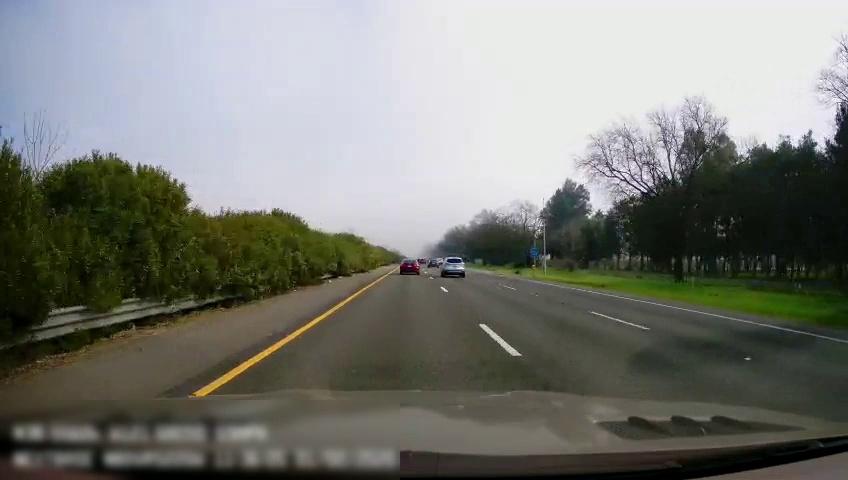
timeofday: Day
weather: Sunny
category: Drivable Space
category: Vehicles | Car
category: Vehicles | SUV
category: Vehicles | Car
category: Lanes | Current Lane
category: Lanes | Current Lane
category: Lanes | Alternate Lane
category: Lanes | Alternate Lane